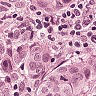
Metastatic tissue present: yes